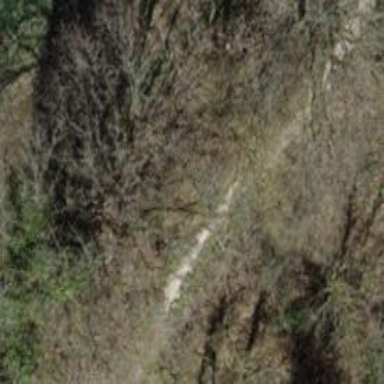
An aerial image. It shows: Path.